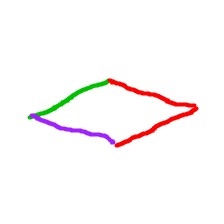
Shape: rhombus